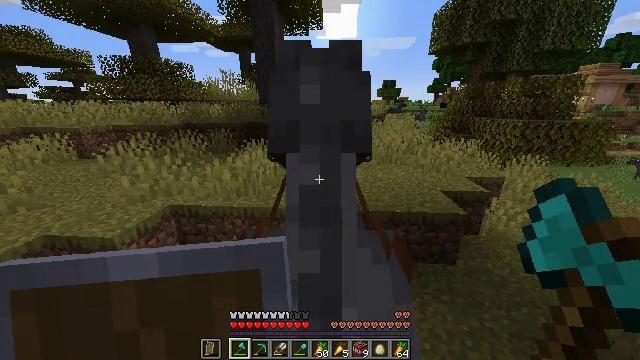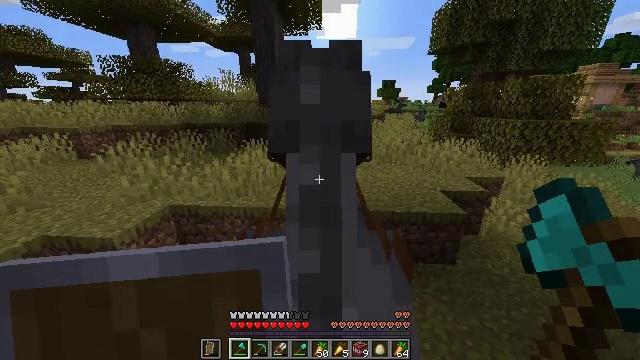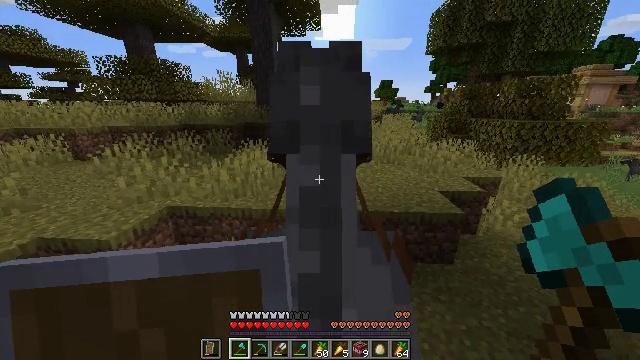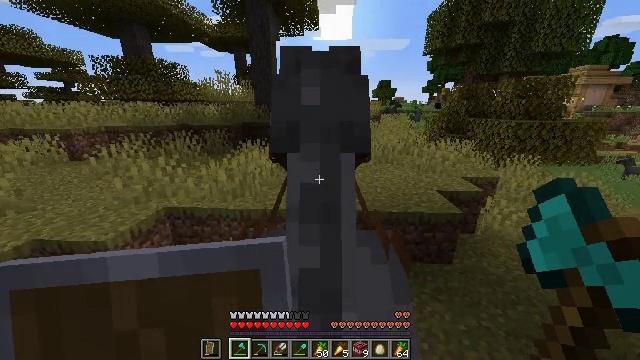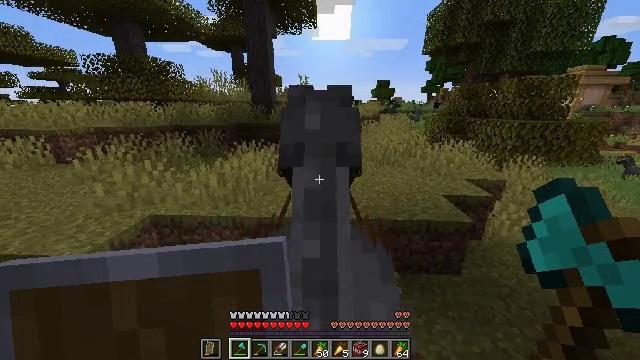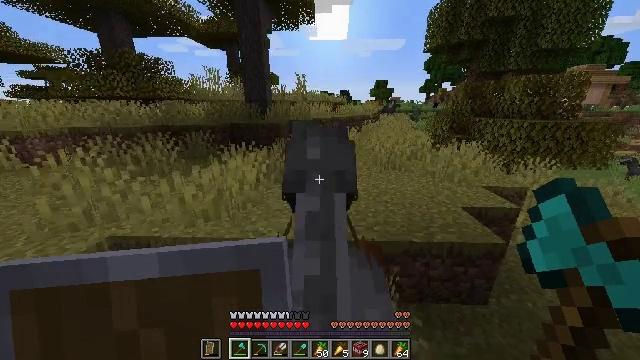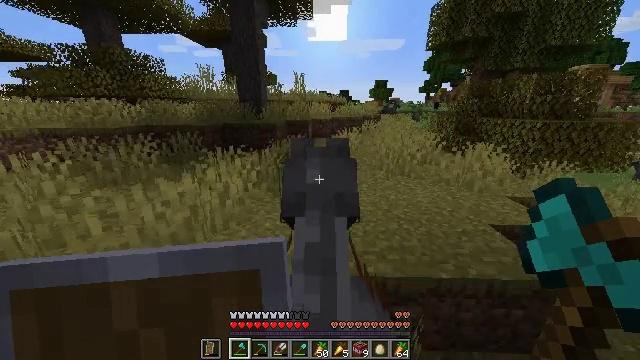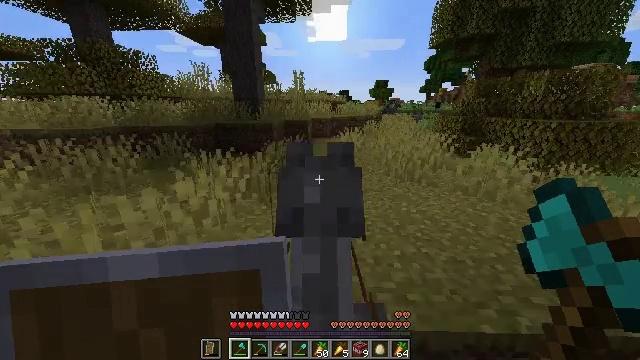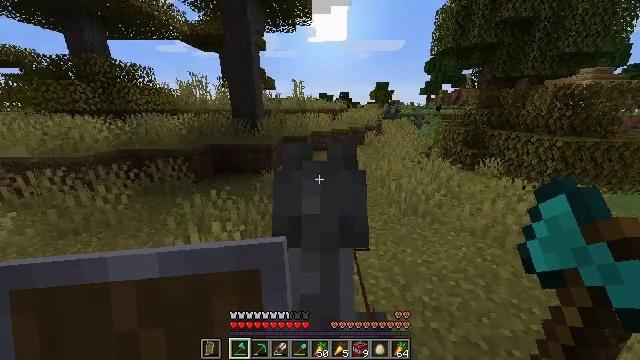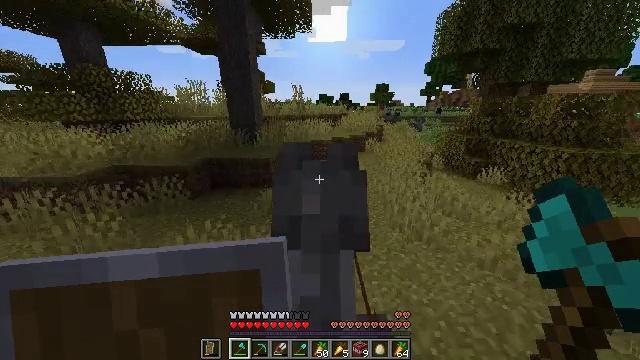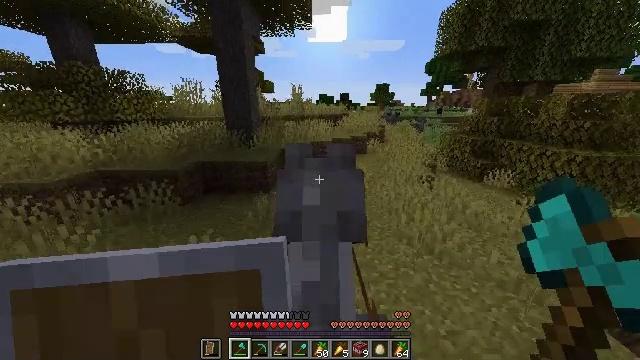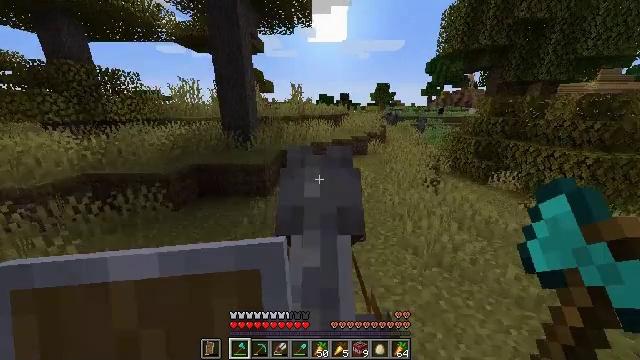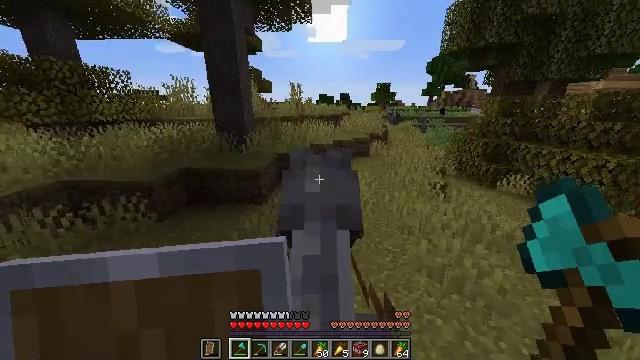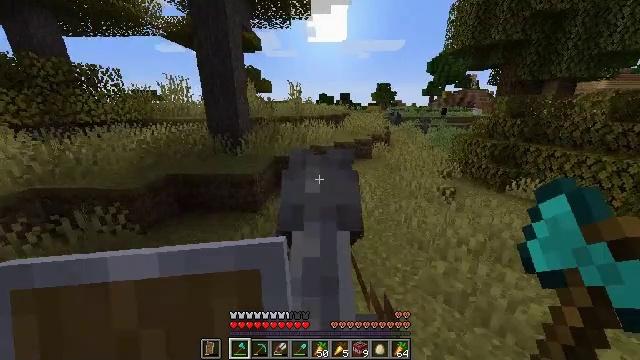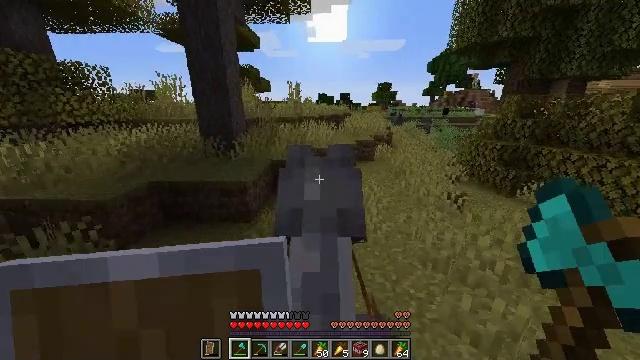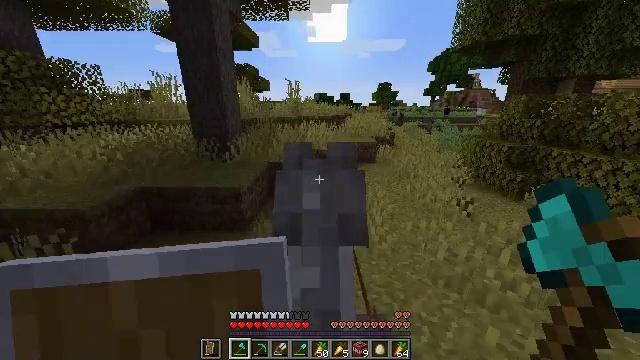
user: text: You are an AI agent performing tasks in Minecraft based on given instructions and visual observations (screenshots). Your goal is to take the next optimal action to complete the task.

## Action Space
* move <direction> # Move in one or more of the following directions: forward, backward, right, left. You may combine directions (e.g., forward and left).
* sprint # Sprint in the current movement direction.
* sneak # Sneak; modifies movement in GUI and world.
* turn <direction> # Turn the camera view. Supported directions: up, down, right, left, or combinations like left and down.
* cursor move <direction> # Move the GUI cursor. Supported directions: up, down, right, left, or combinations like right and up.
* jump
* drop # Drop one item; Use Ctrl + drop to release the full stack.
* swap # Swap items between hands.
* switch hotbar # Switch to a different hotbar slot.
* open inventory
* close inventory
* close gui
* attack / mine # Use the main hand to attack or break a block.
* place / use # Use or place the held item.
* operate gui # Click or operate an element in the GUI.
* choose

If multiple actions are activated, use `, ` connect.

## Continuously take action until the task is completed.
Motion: motion action
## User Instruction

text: Retrieve carrots by attacking the plant.
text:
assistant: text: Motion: move forward, sprint
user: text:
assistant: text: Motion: move forward, sprint
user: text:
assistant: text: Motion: move forward, sprint
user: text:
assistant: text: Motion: move forward, sprint
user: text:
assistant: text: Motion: move forward, sprint
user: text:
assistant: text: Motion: move forward, sprint
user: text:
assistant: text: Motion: move forward, sprint
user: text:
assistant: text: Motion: move forward, sprint
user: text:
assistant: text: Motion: move forward, sprint
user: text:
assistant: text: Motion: move forward, sprint
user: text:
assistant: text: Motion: move forward, sprint
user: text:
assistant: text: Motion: move forward, sprint
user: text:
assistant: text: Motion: move forward, sprint
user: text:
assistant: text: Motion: move forward, sprint
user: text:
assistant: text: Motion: move forward, sprint
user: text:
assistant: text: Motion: move forward, sprint
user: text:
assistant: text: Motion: move forward, sprint, turn right
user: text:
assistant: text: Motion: move forward, sprint, turn right and down
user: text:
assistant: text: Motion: move forward, sprint
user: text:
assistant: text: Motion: move forward, sprint
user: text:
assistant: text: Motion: move forward, sprint
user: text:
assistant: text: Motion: move forward, sprint
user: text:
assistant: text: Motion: move forward, sprint
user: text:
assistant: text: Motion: move forward, sprint, turn right and down
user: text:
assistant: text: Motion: move forward, sprint, turn left
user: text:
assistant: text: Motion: move forward, sprint
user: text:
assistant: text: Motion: move forward, sprint
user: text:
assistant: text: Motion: move forward, sprint
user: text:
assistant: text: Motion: move forward, sprint
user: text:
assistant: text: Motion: move forward, sprint, turn up